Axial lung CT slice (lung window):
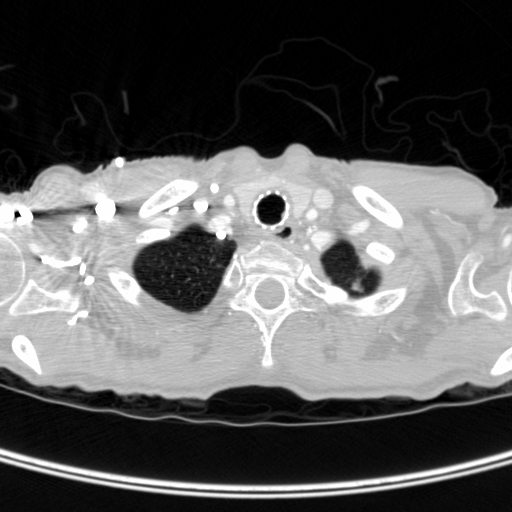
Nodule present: no